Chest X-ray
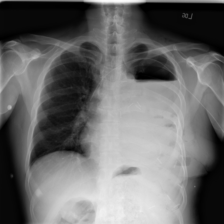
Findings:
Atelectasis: negative
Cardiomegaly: negative
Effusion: negative
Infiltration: negative
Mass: negative
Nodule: negative
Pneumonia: negative
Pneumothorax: negative
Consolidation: negative
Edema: negative
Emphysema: negative
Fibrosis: negative
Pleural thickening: negative
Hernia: negative